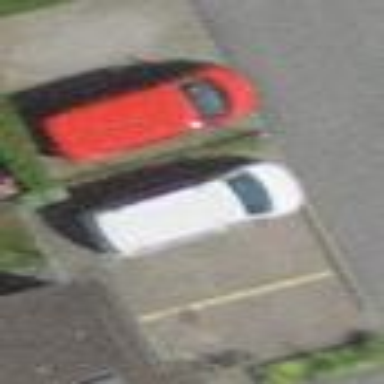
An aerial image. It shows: Parking available on the street side.